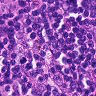
Metastatic tissue present: no